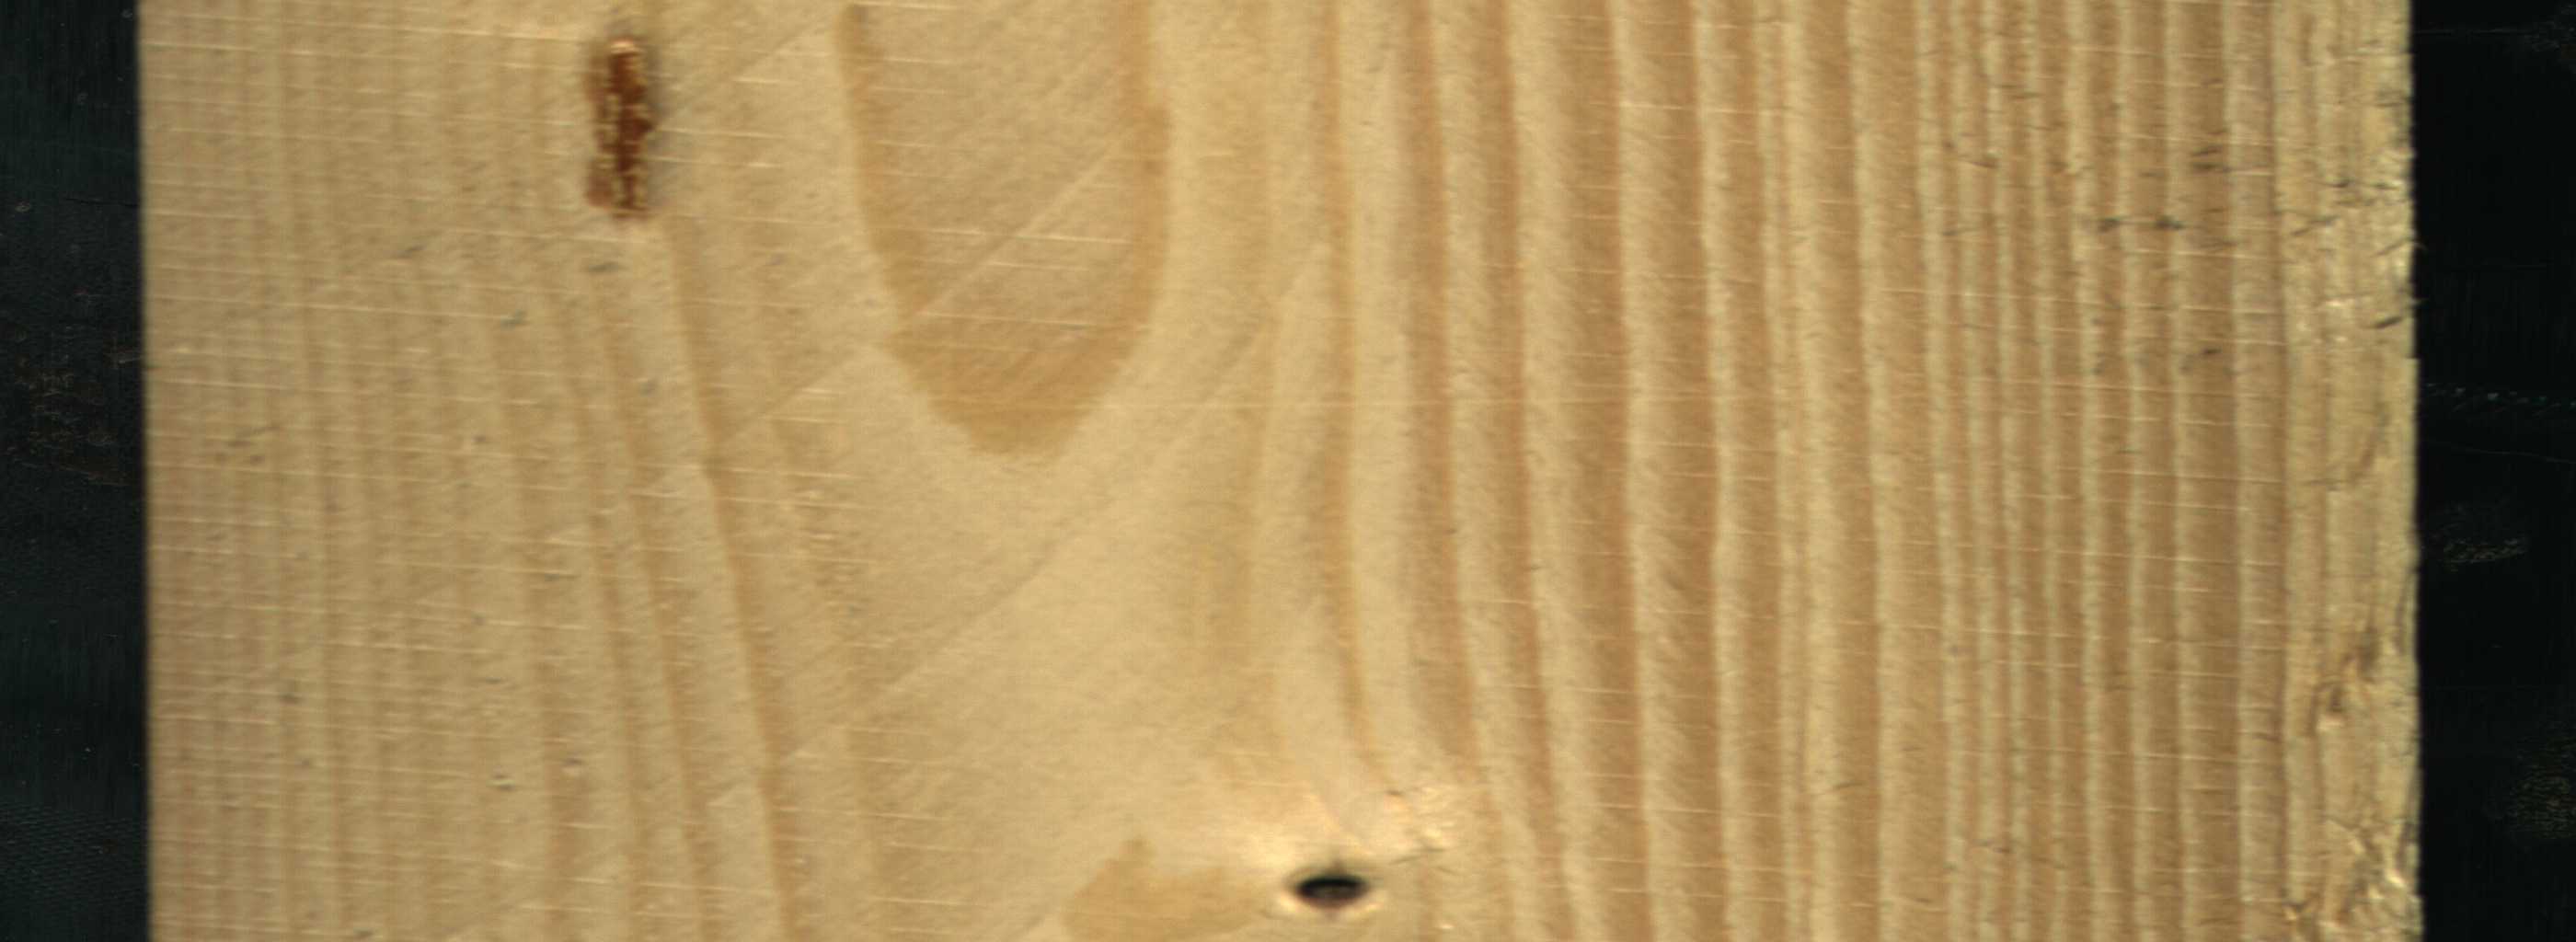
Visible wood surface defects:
resin
Dead_Knot